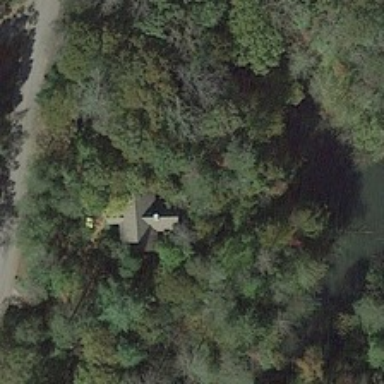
This a villa with in the many trees .